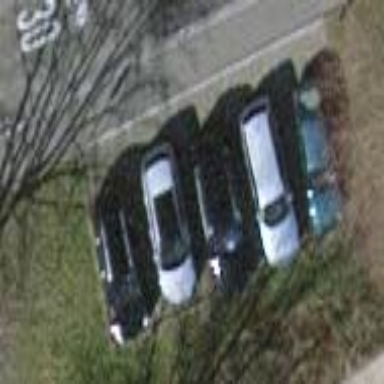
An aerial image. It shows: Parking area with grass paver surface.